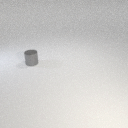
small gray metal cylinder